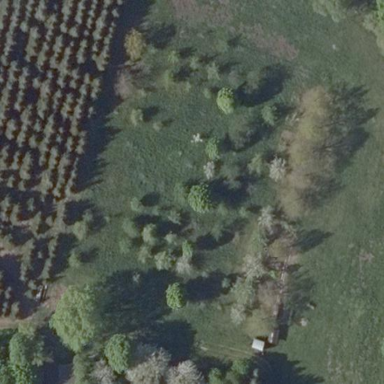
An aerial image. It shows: Orchard.